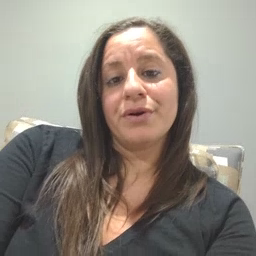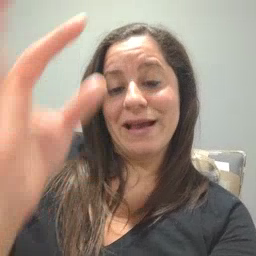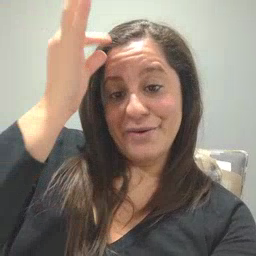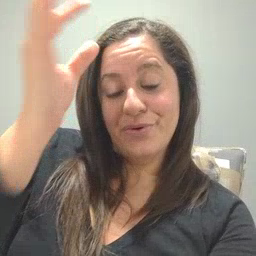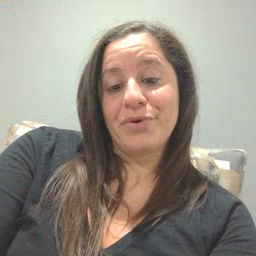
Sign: hair